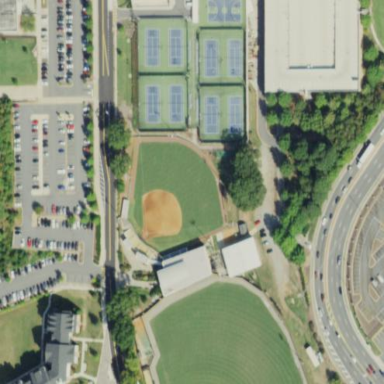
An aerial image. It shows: Softball pitch for baseball.